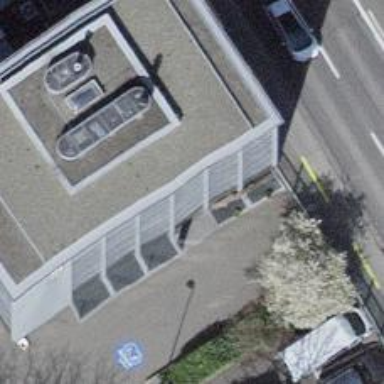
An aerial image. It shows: Cafe.